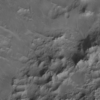
Label: not_dusty